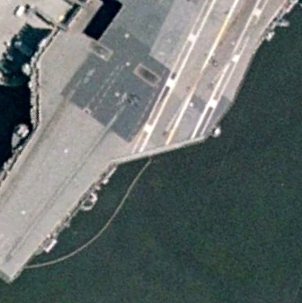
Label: aircraft_carrier